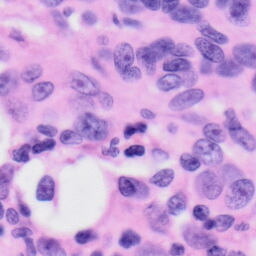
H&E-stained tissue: Skin